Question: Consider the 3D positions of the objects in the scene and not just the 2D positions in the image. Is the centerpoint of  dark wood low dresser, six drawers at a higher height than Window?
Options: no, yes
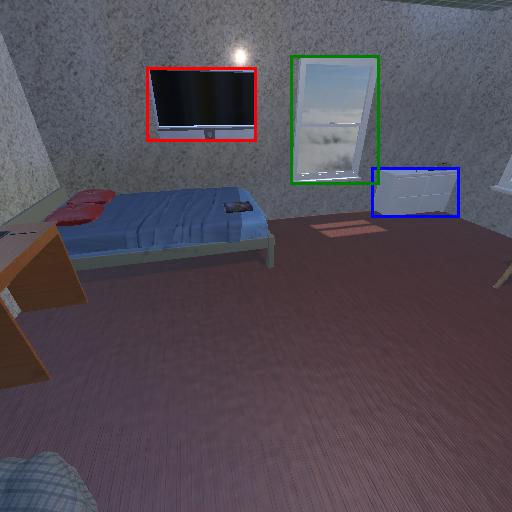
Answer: no